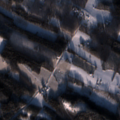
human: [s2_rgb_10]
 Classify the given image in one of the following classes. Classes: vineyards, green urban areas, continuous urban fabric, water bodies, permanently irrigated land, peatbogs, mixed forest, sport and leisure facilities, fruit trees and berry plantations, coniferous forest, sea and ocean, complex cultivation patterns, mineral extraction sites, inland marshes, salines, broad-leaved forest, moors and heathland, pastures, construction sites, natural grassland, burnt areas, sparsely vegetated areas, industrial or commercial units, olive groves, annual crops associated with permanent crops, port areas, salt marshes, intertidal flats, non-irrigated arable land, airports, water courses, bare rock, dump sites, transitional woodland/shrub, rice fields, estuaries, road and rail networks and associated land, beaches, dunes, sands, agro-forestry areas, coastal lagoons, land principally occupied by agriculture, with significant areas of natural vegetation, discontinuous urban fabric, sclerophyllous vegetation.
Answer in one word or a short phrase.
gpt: land principally occupied by agriculture, with significant areas of natural vegetation, broad-leaved forest, mixed forest